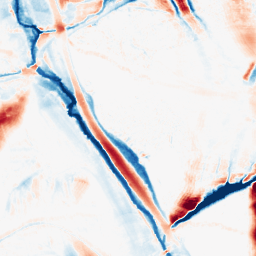
Category: morphological
Decomposition family: morphological_ellipse
Decomposition parameters: operation: average
width: 20
height: 50
Upsampling method: linear_exact
Upsampling parameters: scale: 2
Upsampling scale: 2